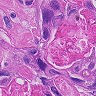
Metastatic tissue present: yes